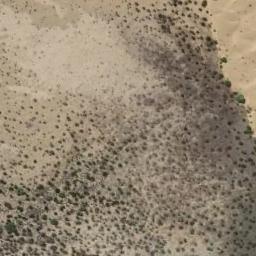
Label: chaparral